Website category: sports
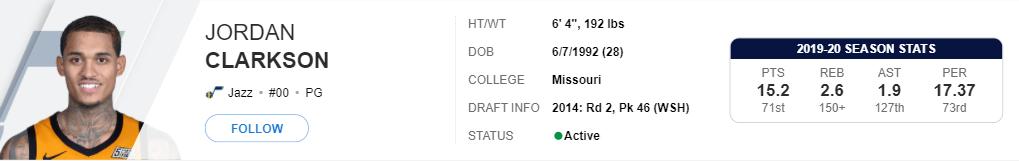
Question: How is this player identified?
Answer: Jordan Clarkson

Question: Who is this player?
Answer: Jordan Clarkson

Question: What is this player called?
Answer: Jordan Clarkson

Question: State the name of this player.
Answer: Jordan Clarkson

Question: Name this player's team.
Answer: Jazz

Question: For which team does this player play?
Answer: Jazz

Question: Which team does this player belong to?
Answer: Jazz

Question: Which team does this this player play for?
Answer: Jazz

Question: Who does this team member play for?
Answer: Jazz

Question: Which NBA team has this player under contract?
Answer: Jazz

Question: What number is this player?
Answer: #00

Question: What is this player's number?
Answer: #00

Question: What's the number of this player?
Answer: #00

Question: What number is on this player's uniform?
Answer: #00

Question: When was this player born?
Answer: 6/7/1992

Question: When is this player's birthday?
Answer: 6/7/1992

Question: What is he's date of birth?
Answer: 6/7/1992

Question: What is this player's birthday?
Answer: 6/7/1992

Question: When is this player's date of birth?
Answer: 6/7/1992

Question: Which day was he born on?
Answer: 6/7/1992

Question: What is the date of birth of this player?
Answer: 6/7/1992

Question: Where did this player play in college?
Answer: Missouri

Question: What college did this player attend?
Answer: Missouri

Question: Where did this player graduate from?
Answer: Missouri

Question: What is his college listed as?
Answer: Missouri

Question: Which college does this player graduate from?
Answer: Missouri

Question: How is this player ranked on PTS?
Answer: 15.2

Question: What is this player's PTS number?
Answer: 15.2

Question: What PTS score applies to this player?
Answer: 15.2

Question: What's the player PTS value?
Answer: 15.2

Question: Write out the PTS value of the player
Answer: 15.2

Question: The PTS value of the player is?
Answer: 15.2

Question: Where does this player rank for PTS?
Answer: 71st

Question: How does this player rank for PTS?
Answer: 71st

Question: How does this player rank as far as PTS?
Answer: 71st

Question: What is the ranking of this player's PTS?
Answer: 71st

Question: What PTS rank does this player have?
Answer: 71st

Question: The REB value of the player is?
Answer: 2.6

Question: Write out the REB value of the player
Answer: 2.6

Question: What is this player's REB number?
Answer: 2.6

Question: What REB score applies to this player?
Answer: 2.6

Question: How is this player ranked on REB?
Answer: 2.6

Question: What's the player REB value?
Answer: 2.6

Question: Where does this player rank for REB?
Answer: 150+

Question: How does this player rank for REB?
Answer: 150+

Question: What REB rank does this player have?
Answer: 150+

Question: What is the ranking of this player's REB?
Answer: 150+

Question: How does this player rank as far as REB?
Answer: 150+

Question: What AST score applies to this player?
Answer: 1.9

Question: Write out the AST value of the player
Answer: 1.9

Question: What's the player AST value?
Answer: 1.9

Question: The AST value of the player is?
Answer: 1.9

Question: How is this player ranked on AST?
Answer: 1.9

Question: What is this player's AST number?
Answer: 1.9

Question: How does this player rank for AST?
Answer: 127th

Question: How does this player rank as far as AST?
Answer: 127th

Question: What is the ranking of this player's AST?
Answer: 127th

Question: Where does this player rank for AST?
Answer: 127th

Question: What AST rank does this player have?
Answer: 127th

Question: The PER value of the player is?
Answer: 17.37

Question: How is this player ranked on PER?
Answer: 17.37

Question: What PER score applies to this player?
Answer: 17.37

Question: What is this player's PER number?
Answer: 17.37

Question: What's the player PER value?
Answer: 17.37